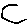
Label: hexagon